Question: i am using C# with framework 4.0 and SQL server 2008 R2.
my program works fine with a small data, but when the data become huge i got timeout Exception.
i have tried with:
'''
public void CreateSqlCommand()
{
SqlCommand cmd = new SqlCommand();
cmd.CommandTimeout = 0;
cmd.CommandType = CommandType.Text;
}
'''
but it still hang up, i got Insufficient system memory in resource pool 'default' to run this query, the question is not how to increase the time out, but how can i optimized my programme.
i got 6 table LS_CLIENT_INSEE_A, LS_CLIENT_INSEE_B, etc with conatain only 2 column

the objective is simple, i just want to copy the existing row but with different NO_CLIENT.
'''
public void CopyInsee(string SourceClient, List<object> DestClient)
{
List<object> List_A = oClInse.GetInseClient("LS_CLIENT_INSEE_A", SourceClient);
List<object> List_B = oClInse.GetInseClient("LS_CLIENT_INSEE_B", SourceClient);
List<object> List_C = oClInse.GetInseClient("LS_CLIENT_INSEE_C", SourceClient);
List<object> List_D = oClInse.GetInseClient("LS_CLIENT_INSEE_D", SourceClient);
List<object> List_N = oClInse.GetInseClient("LS_CLIENT_INSEE_N", SourceClient);
List<object> List_P = oClInse.GetInseClient("LS_CLIENT_INSEE_P", SourceClient);
List<object> List_N1 = oClInse.GetInseClient("LS_CLIENT_INSEE_N1", SourceClient);
List<object> List_N2 = oClInse.GetInseClient("LS_CLIENT_INSEE_N2", SourceClient);
List<object> List_N3 = oClInse.GetInseClient("LS_CLIENT_INSEE_N3", SourceClient);
List<object> List_N4 = oClInse.GetInseClient("LS_CLIENT_INSEE_N4", SourceClient);
List<object> List_N5 = oClInse.GetInseClient("LS_CLIENT_INSEE_N5", SourceClient);
List<object> List_N6 = oClInse.GetInseClient("LS_CLIENT_INSEE_N6", SourceClient);
foreach (var oItem in DestClient)
{
if (List_A.Count != 0) oClInse.RempliClientInse("LS_CLIENT_INSEE_A", oItem.ToString(), List_A);
if (List_B.Count != 0) oClInse.RempliClientInse("LS_CLIENT_INSEE_B", oItem.ToString(), List_B);
if (List_C.Count != 0) oClInse.RempliClientInse("LS_CLIENT_INSEE_C", oItem.ToString(), List_C);
if (List_D.Count != 0) oClInse.RempliClientInse("LS_CLIENT_INSEE_D", oItem.ToString(), List_D);
if (List_N.Count != 0) oClInse.RempliClientInse("LS_CLIENT_INSEE_N", oItem.ToString(), List_N);
if (List_P.Count != 0) oClInse.RempliClientInse("LS_CLIENT_INSEE_P", oItem.ToString(), List_P);
if (List_N1.Count != 0) oClInse.RempliClientInse("LS_CLIENT_INSEE_N1", oItem.ToString(), List_N1);
if (List_N2.Count != 0) oClInse.RempliClientInse("LS_CLIENT_INSEE_N2", oItem.ToString(), List_N2);
if (List_N3.Count != 0) oClInse.RempliClientInse("LS_CLIENT_INSEE_N3", oItem.ToString(), List_N3);
if (List_N4.Count != 0) oClInse.RempliClientInse("LS_CLIENT_INSEE_N4", oItem.ToString(), List_N4);
if (List_N5.Count != 0) oClInse.RempliClientInse("LS_CLIENT_INSEE_N5", oItem.ToString(), List_N5);
if (List_N6.Count != 0) oClInse.RempliClientInse("LS_CLIENT_INSEE_N6", oItem.ToString(), List_N6);
}
}
public List<object> GetInseClient(string NomTable, string IdClient)
{
try
{
using (var connectionWrapper = new Connexion())
{
var connectedConnection = connectionWrapper.GetConnected();
string sql_SelectAll = "SELECT * FROM " + NomTable + " WHERE NO_CLIENT = @NO_CLIENT";
SqlCommand comm_SelectAll = new SqlCommand(sql_SelectAll, connectionWrapper.conn);
comm_SelectAll.Parameters.AddWithValue("@NO_CLIENT", IdClient);
List<object> oList = new List<object>();
SqlDataReader readerOne = comm_SelectAll.ExecuteReader();
while (readerOne.Read())
{
oList.Add(readerOne["NO_INSEE"].ToString());
}
readerOne.Close();
readerOne.Dispose();
return oList;
}
}
catch (Exception excThrown)
{
if (!excThrown.Message.StartsWith("Err_")) { throw new Exception("Err_GetAllUsrClient", excThrown); }
else { throw new Exception(excThrown.Message, excThrown); }
}
}
public void RempliClientInse(string NomTable, string IdClient, List<object> InseList)
{
try
{
using (var connectionWrapper = new Connexion())
{
var connectedConnection = connectionWrapper.GetConnected();
string sSql = "";
foreach (var oItem in InseList)
{
if (sSql != "") sSql += " UNION ALL ";
sSql += "SELECT '" + oItem.ToString() + "', '" + IdClient + "'";
}
string TempSqlInst = "INSERT INTO " + NomTable + " ( NO_INSEE, NO_CLIENT ) " + sSql;
SqlCommand comm_InsertMod = new SqlCommand(TempSqlInst , connectionWrapper.conn);
comm_InsertMod.CommandTimeout = 0;
comm_InsertMod.ExecuteNonQuery();
}
}
catch (Exception excThrown)
{
if (!excThrown.Message.StartsWith("Err_")) { throw new Exception("Err_Domaine_RempliInsee", excThrown); }
else { throw new Exception(excThrown.Message, excThrown); }
}
}
'''
so maybe instead of SELECT first then INSERT INTO, i can do both in the same time, to avoid TimeOutException and Memory insuffisante probleme.
Thanks you in advance.
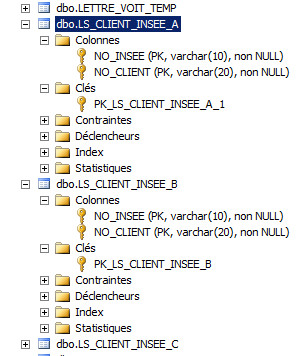
Answer: I would use pure sql for that. Create stored procedure in SQL data base add it to your linq 2 sql project and execute it from the c# code.